Question: I want to show a GridView button's text as hard coded and a event to fire on button click. How to achieve this ?
Till now I've been able to come this far

But I want to show button text as or not the value in the Read/Delete column.
The code I've used
'''
<asp:GridView ID="GridView1" runat="server" AutoGenerateColumns="False"
DataKeyNames="MID" DataSourceID="inbox" EnableModelValidation="True"
onselectedindexchanged="GridView1_SelectedIndexChanged">
<Columns>
<asp:ButtonField ButtonType="Button" DataTextField="MID" HeaderText="Read"
Text="Read" />
<asp:BoundField DataField="MID" HeaderText="MID" InsertVisible="False"
ReadOnly="True" SortExpression="MID" />
<asp:BoundField DataField="sender" HeaderText="sender"
SortExpression="sender" />
<asp:BoundField DataField="subject" HeaderText="subject"
SortExpression="subject" />
<asp:BoundField DataField="on" HeaderText="on" SortExpression="on" />
<asp:ButtonField ButtonType="Button" DataTextField="MID" HeaderText="Delete"
Text="Delete" />
</Columns>
</asp:GridView>
<asp:SqlDataSource ID="inbox" runat="server"
ConnectionString="<%$ ConnectionStrings:connectionString %>"
SelectCommand="SELECT [MID], [sender], [subject], [on] FROM [mail]">
</asp:SqlDataSource>
'''
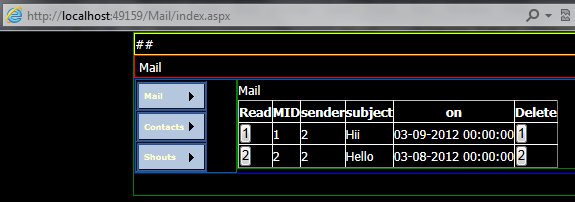
Answer: If you want the text to appear as "Delete" or "Read", then simply don't set the 'DataTextField' property to use the 'MID' property of the result and instead set the 'CommandName' property as so:
'''
<asp:ButtonField ButtonType="Button" CommandName='<%#Eval("MMID")%>' HeaderText="Delete"
Text="Delete" />
'''
As far as handling the 'OnClick' event of the buttons, you can handle the 'OnRowCommand' event on the GridView as so:
'''
<asp:GridView ID="GridView1" runat="server" OnRowCommand="GridView_RowCommand" AutoGenerateColumns="False"
'''
Now add the code behind:
'''
protected void GridView_RowCommand(Object sender, GridViewCommandEventArgs e)
{
string MMID = e.CommandName;
if( (e.CommandSource as ButtonField).Text=="Delete")
{
//oh, I should delete this MMID
}
}
'''
Above code does not work. ButtonField is as useful as nipples are to men. Instead use an ItemTemplateField as so:
'''
<asp:TemplateField>
<ItemTemplate>
<asp:Button ID="btn" runat="server" CommandName="Delete" CommandArgument='<%#Eval("MID") %>'
Text="Delete" />
</ItemTemplate>
</asp:TemplateField>
'''
Then the GridView_RowCommand becomes this:
'''
protected void GridView_RowCommand(Object sender, GridViewCommandEventArgs e)
{
string mid = e.CommandArgument.ToString();
// If multiple buttons are used in a GridView control, use the
// CommandName property to determine which button was clicked.
if (e.CommandName == "Delete")
{
}
}
'''